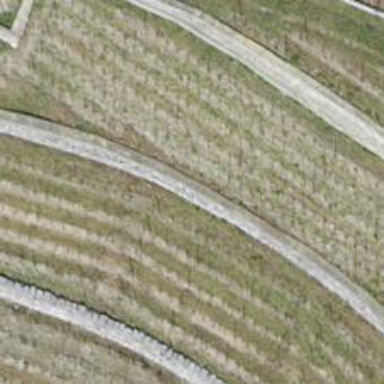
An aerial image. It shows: Retaining wall.